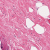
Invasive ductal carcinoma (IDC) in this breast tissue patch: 0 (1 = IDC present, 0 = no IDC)